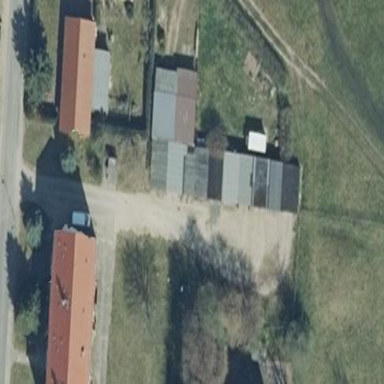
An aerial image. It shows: Group of garages.